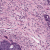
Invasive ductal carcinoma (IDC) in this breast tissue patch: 1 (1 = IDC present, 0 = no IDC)